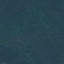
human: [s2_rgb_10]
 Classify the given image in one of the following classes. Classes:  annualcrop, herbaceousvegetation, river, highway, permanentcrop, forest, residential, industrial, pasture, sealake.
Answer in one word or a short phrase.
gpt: Forest